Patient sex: F
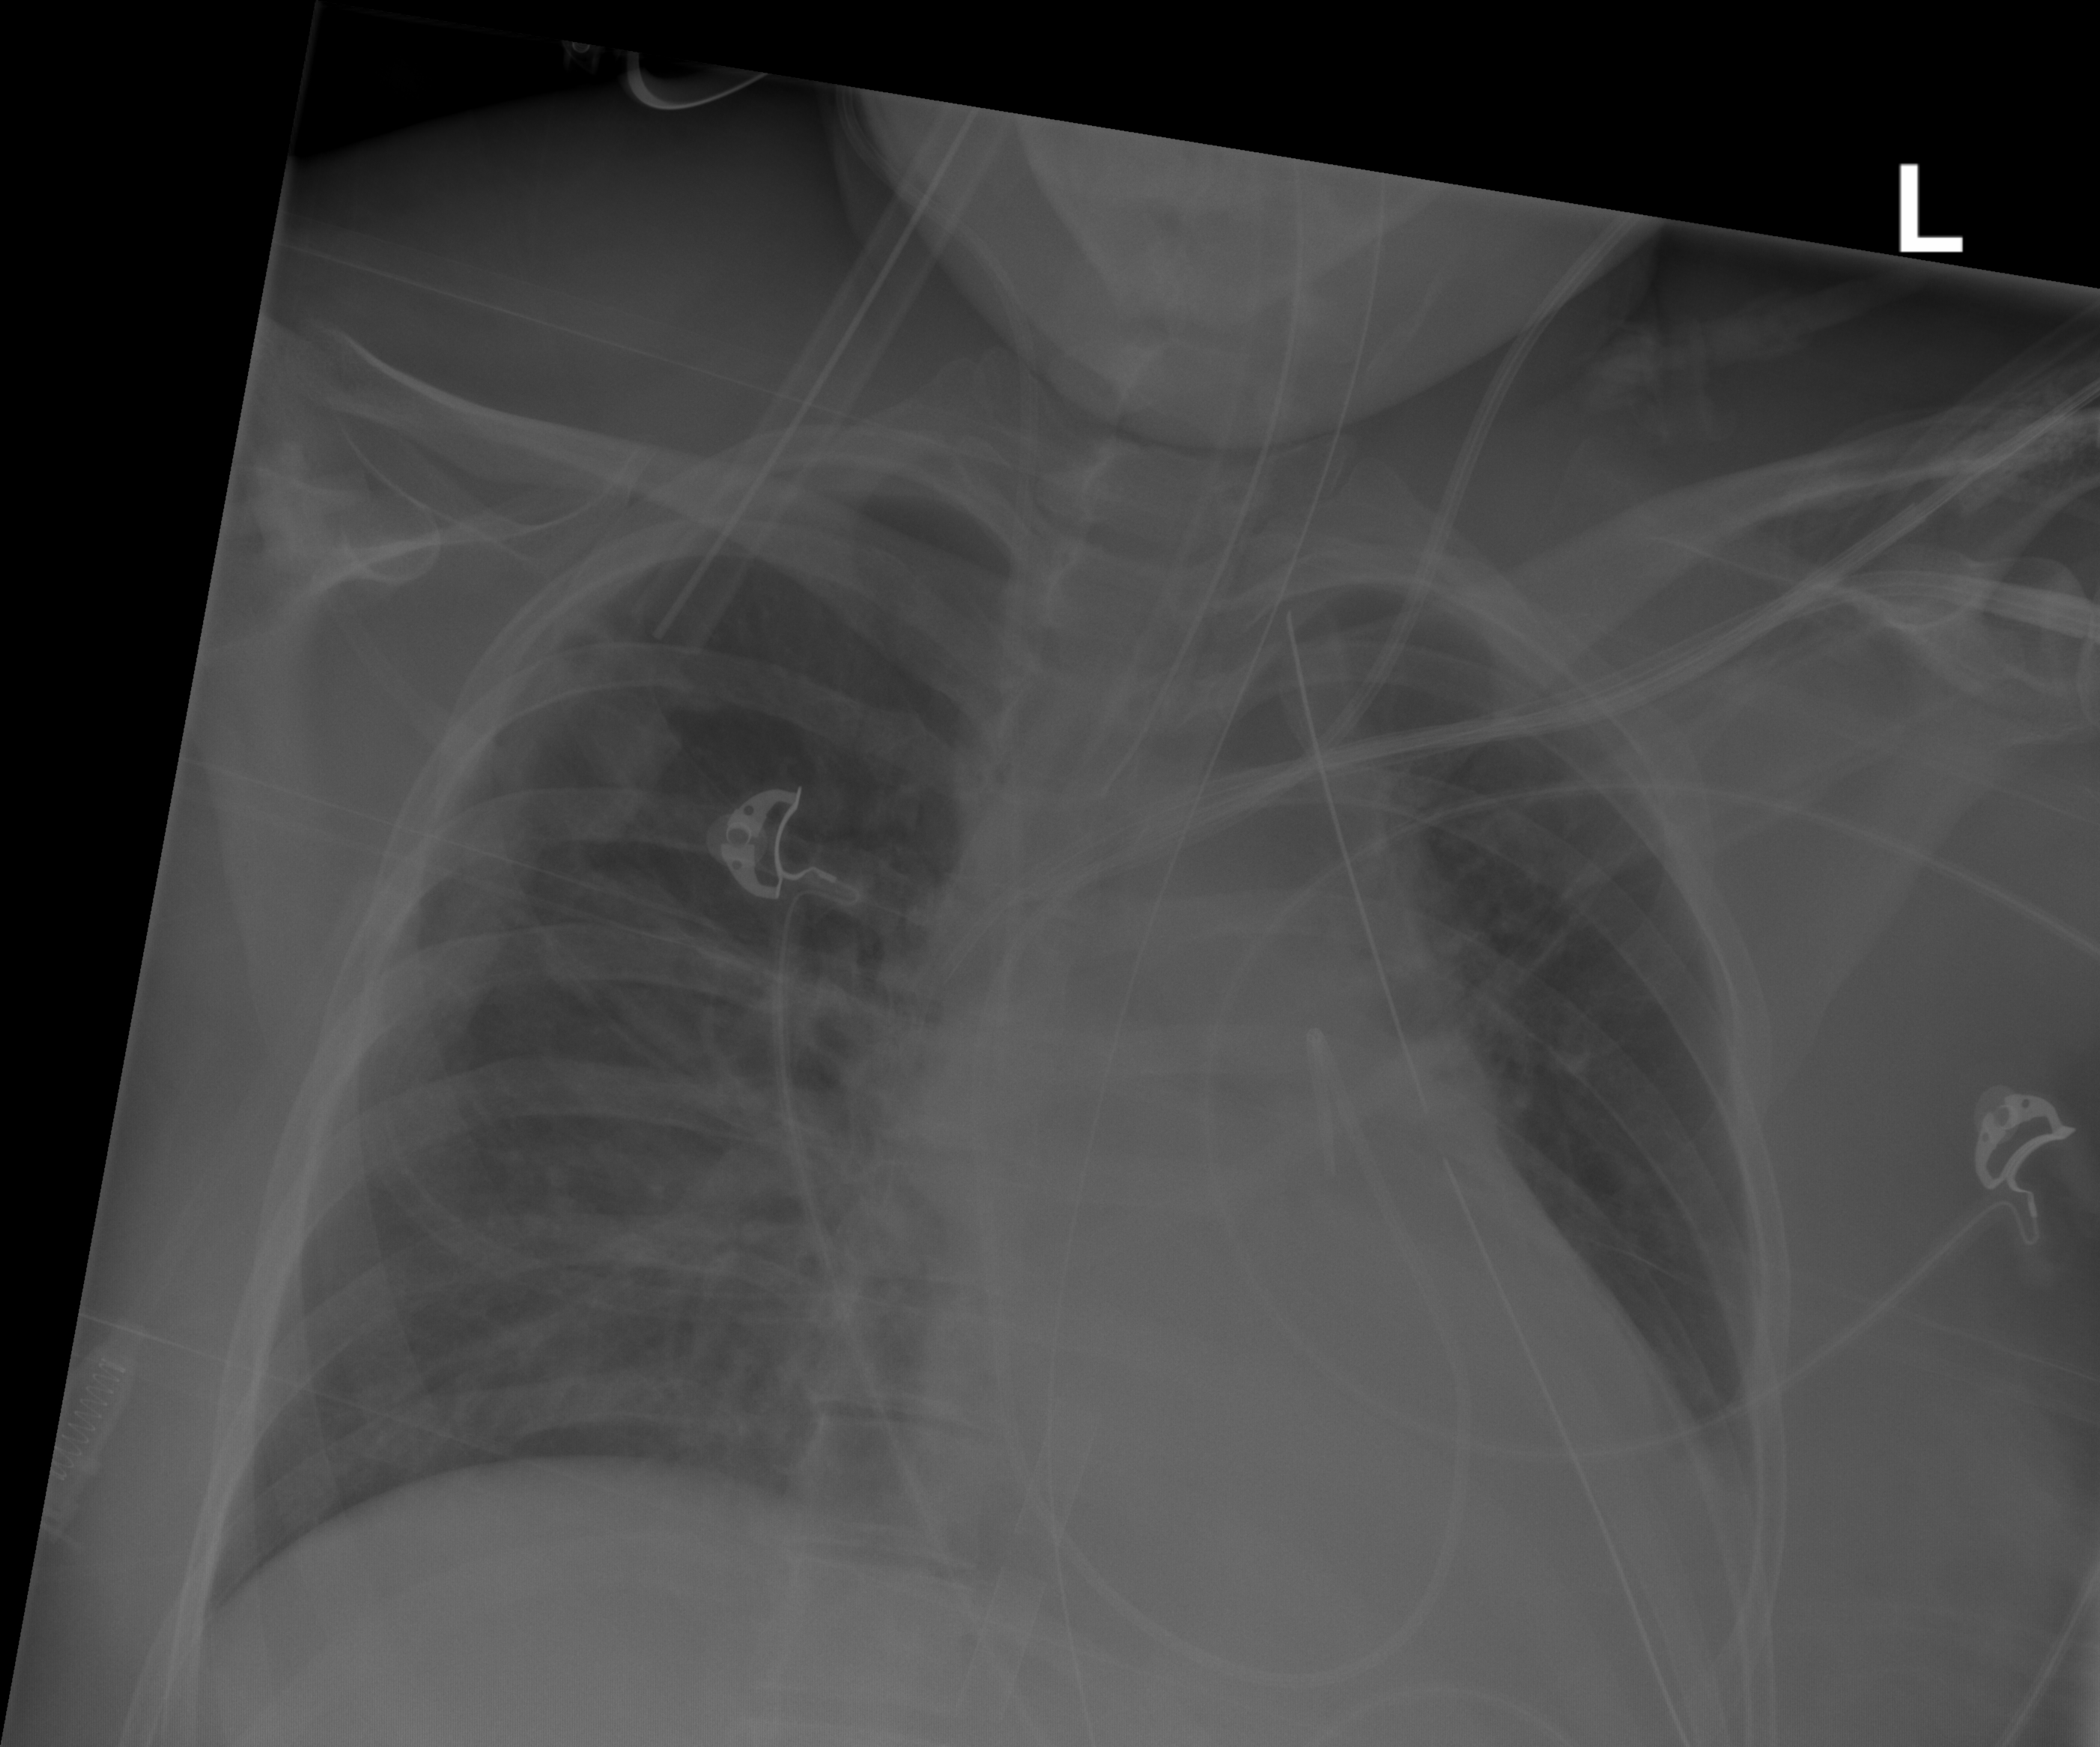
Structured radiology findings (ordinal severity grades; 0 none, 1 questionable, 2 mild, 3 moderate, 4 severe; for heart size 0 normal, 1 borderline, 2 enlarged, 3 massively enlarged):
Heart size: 2
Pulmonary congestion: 3
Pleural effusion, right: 0
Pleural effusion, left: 1
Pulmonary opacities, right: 0
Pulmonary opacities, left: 0
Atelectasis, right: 2
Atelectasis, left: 1